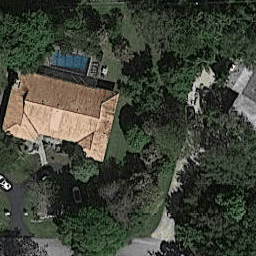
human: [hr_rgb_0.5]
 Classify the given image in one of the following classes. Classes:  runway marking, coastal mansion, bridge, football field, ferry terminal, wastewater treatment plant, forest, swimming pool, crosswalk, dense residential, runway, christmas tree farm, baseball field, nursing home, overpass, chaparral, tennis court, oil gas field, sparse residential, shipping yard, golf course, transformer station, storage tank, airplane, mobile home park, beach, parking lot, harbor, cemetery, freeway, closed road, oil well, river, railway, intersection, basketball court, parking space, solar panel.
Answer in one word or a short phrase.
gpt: sparse residential